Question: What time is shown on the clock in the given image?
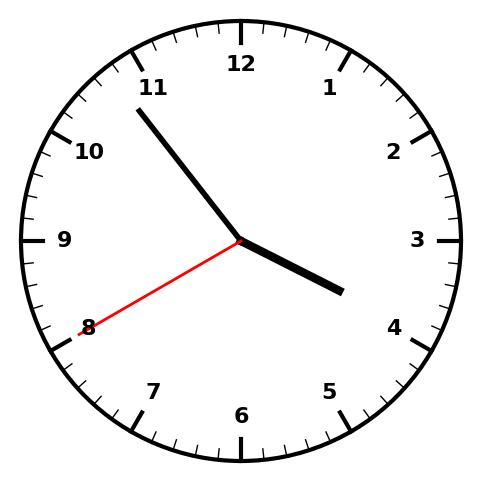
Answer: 03:53:40